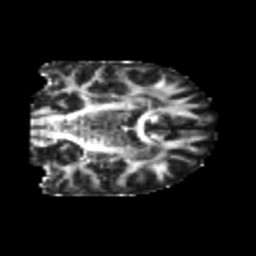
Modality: FA
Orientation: coronal
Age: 22
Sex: female
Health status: healthy
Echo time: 0.074 s